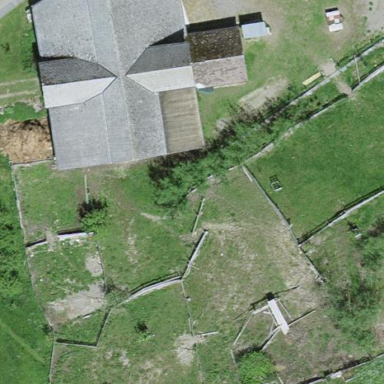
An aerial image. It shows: Farmyard area.